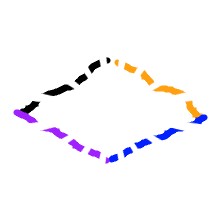
Shape: rhombus